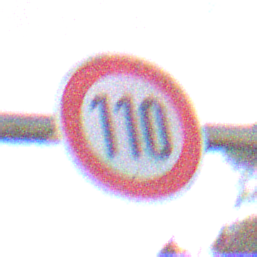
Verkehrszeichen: Geschwindigkeit110
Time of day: Night
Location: Outdoor (Suburban)
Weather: PartlyCloudy
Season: NotSpecified
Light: Artificial